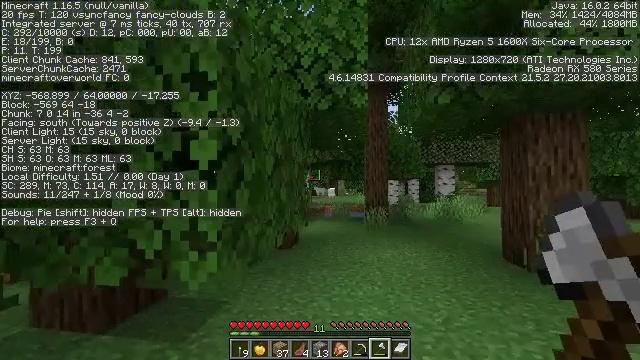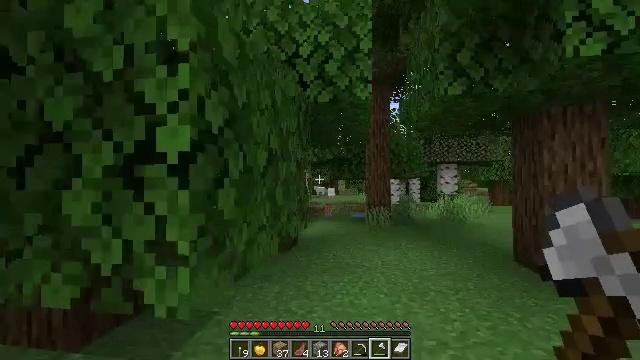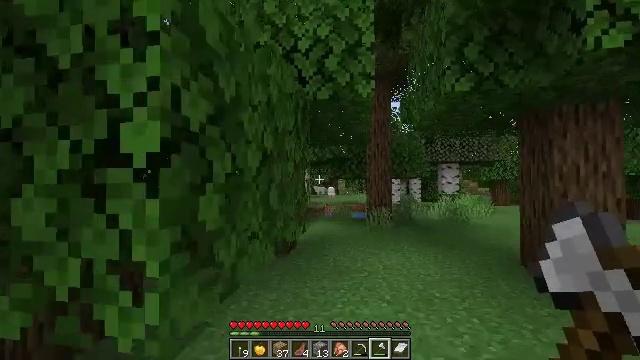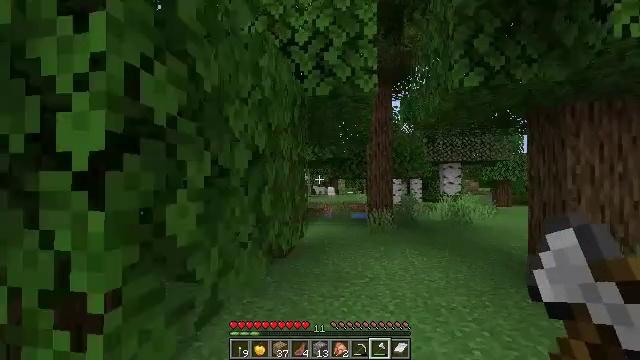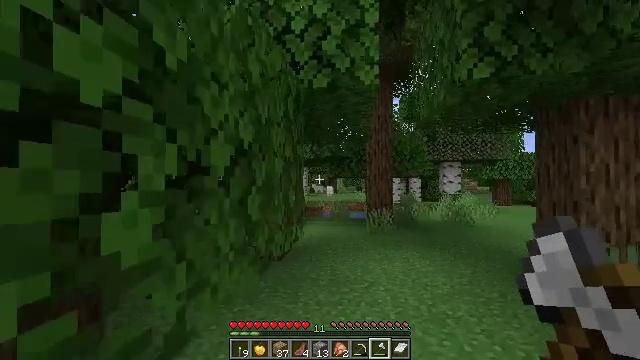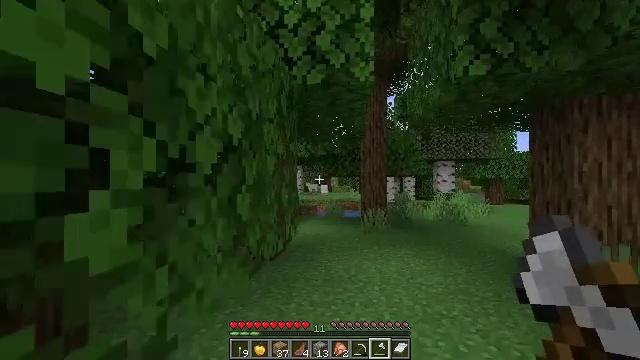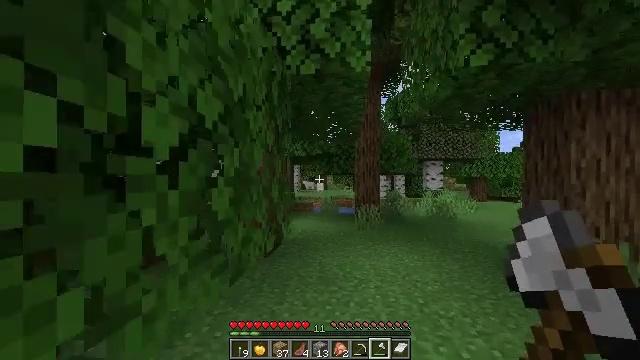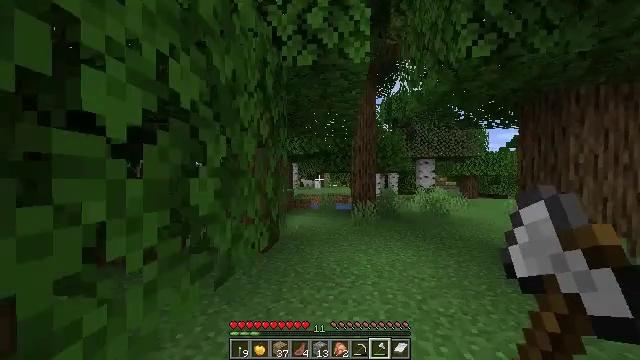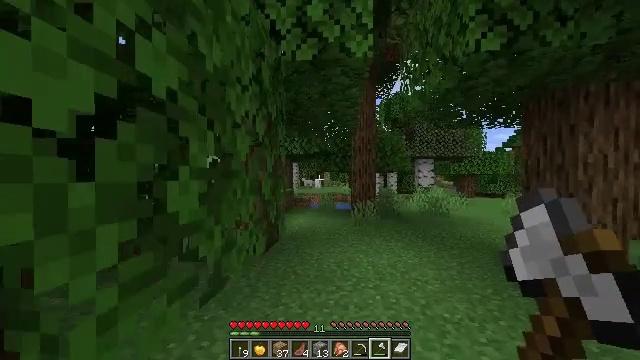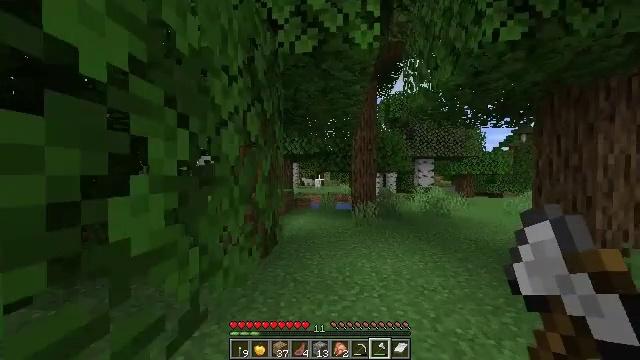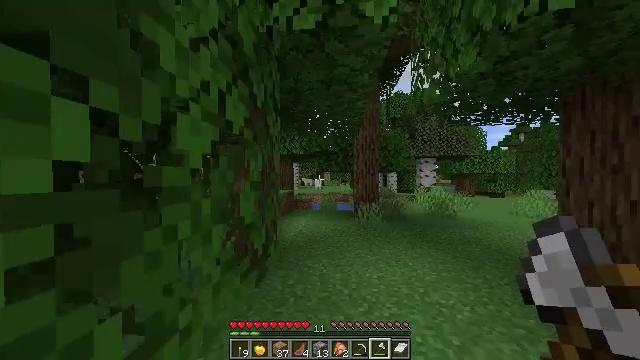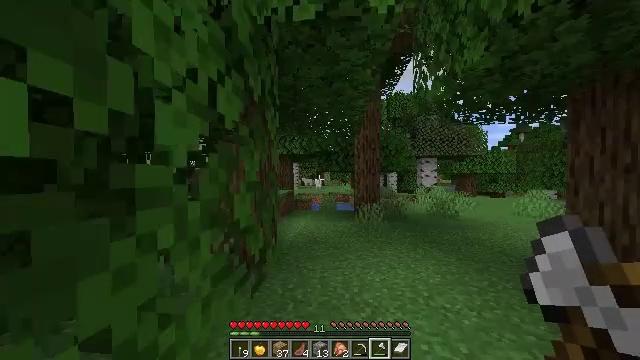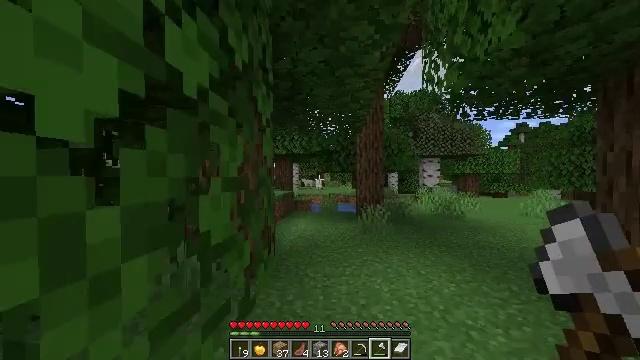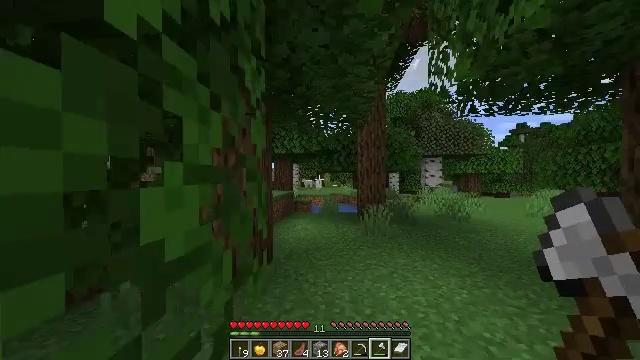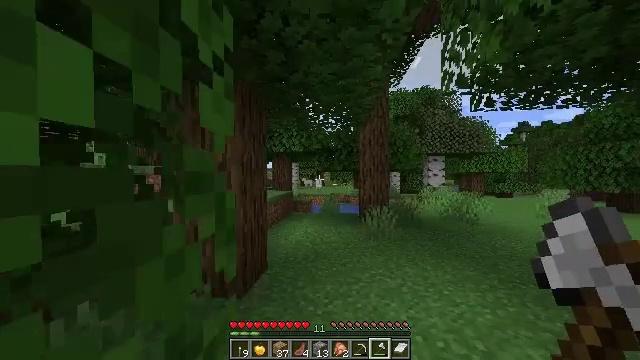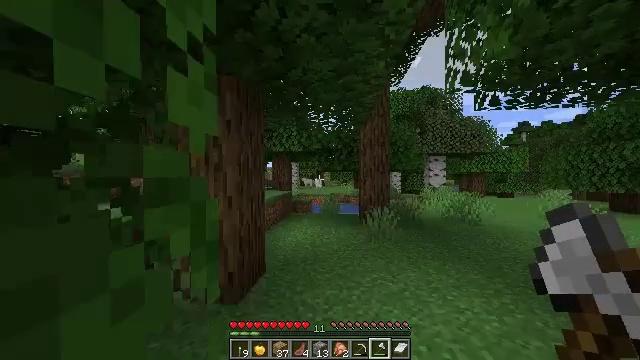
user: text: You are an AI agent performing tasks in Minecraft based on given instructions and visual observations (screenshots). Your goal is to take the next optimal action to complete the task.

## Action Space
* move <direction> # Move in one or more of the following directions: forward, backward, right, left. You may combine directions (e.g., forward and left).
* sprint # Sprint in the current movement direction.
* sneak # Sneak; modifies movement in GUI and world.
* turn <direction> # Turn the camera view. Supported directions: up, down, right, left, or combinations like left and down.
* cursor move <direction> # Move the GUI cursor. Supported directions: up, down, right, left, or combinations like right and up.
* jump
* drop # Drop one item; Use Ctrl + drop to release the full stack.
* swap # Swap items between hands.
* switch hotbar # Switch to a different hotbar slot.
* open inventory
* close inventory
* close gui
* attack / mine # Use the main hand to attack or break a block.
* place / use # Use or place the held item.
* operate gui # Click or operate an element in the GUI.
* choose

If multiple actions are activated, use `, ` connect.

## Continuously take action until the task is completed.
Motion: motion action
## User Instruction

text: Combat the sheep.
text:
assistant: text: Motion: move forward
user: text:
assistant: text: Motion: move forward
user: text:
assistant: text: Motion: move forward
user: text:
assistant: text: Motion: move forward
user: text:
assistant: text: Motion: move forward, sprint, turn right
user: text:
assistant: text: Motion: move forward, sprint
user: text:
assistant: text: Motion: move forward, sprint
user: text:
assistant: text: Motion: move forward, sprint
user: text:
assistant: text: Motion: move forward
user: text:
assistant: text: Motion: move forward
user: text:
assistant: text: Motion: move forward
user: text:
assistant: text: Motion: move forward
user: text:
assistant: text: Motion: move forward
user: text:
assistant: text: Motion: move forward
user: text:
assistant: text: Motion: move forward
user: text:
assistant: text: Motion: move forward
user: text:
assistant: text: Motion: move forward
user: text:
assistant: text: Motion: move forward
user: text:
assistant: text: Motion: move forward
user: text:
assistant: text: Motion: move forward
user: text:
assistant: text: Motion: move forward
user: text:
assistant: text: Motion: move forward
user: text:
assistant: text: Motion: move forward
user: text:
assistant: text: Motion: move forward, turn left
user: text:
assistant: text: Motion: move forward, turn left and down
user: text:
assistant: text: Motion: move forward, turn left
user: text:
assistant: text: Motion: move forward, turn left
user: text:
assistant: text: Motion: move forward, turn left
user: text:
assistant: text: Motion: move forward, turn left
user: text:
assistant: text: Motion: move forward, turn left